Question: What is the reading of the measurement in the image?
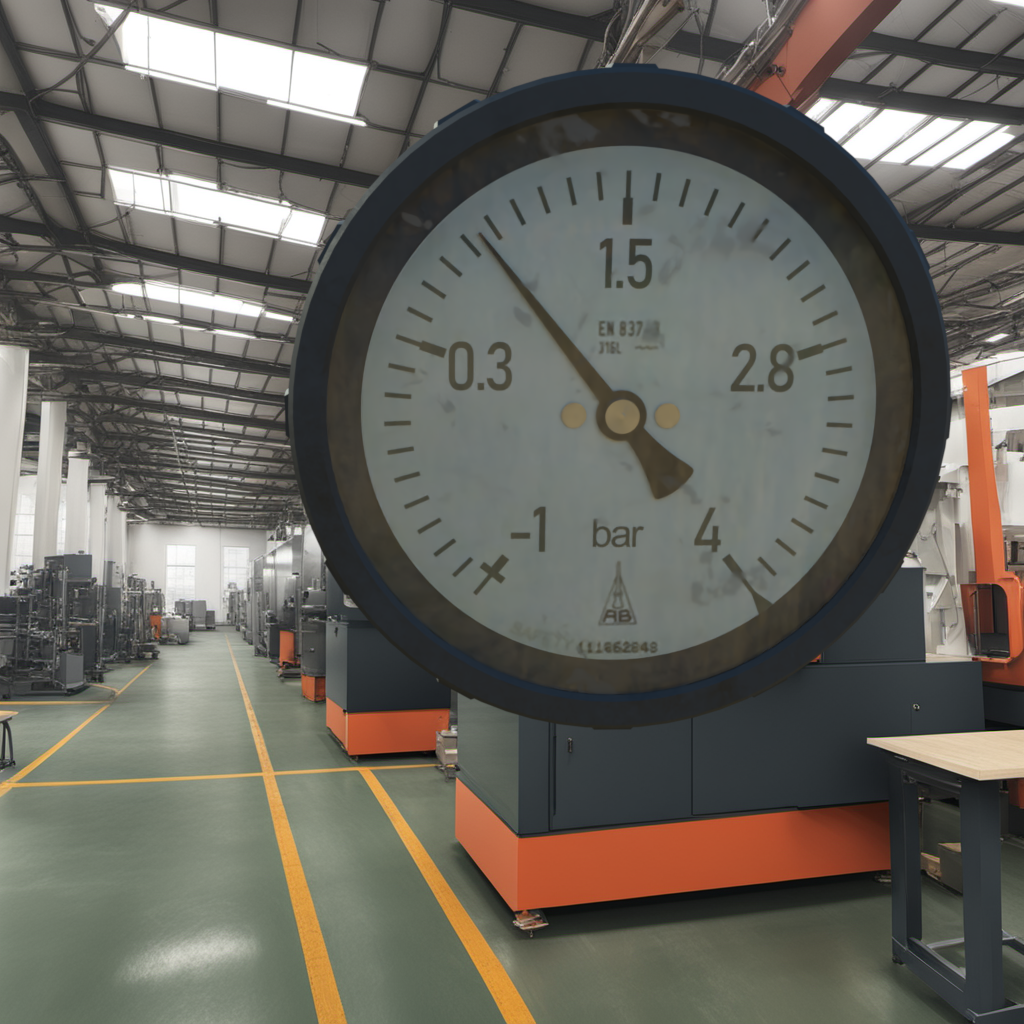
Answer: The result is 0.79
Question: What is the range of this measurement?
Answer: The range is from -1 to 4
Question: What is the minimum and maximum value of the measurement shown in the image?
Answer: The minimum value is -1 and the maximum value is 4